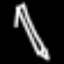
Label: pencil